Current action and preconditions to check: trajectory_clear

Your task: For each precondition in the list above, predict whether it will hold at this action.

Consider the current scene as observed from the mobile robot's camera, and analyze the predicted future states of all dynamic agents (e.g., people, animals, vehicles, or any moving entities) within the NEXT SECOND.

IMPORTANT: Only answer "very likely" if you are absolutely certain—based on strong, clear evidence—that a dynamic agent will violate the precondition in the predicted future state. Do NOT answer "very likely" for unlikely, ambiguous, or low-probability risks.

Ask yourself for each precondition: Is there a high probability, with clear and convincing evidence, that the predicted future states of any dynamic agent will interfere with the predicted future state of the currently executing action within the NEXT SECOND, causing that precondition to fail?

Assess the risk level based on these predictions. Use "likely" or "very likely" if motions create a clear risk of interference.

Use "neutral" or "improbable" if agents are nearby but their predicted paths are clearly diverging or non-conflicting.

Failure Risk Categories: "very improbable", "improbable", "neutral", "likely", "very likely"

Answer Format: Output ONLY the probability_of_failure value from these categories: "very improbable", "improbable", "neutral", "likely", "very likely"

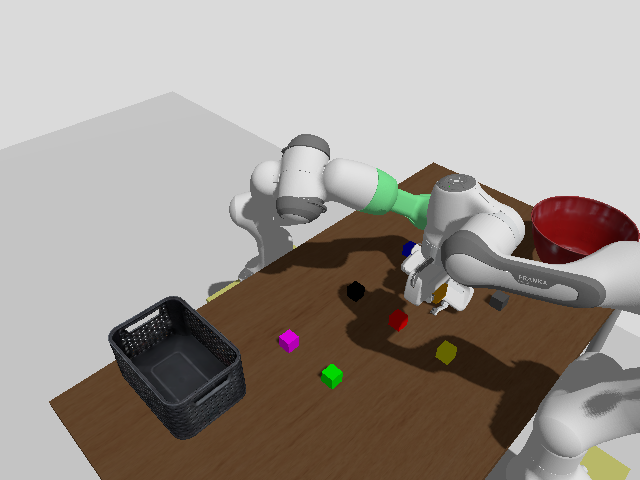

Answer: very improbable